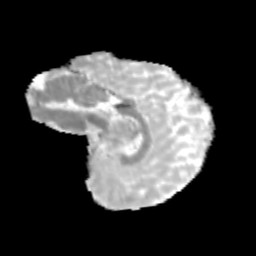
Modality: MD
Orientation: sagittal
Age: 10
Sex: male
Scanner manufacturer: siemens
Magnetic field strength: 3 T
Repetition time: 3.8 s
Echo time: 0.07 s